Question: When I run this code in Chrome:
'''
<html>
<head><title>form</title>
</head>
<body>
<video width="100" height="100" controls>
<source src="G:\Users\tanmay\Documents\Apowersoft\ApowerREC\20180923_112116.mp4" type=video\mp4>
</video>
</body>
</html>
'''
the following display is seen:

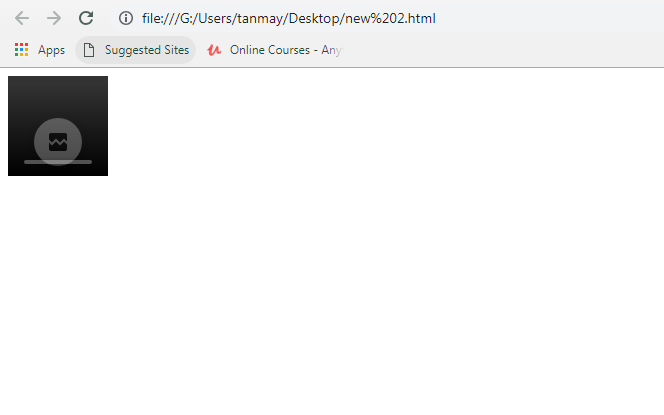
Answer: As mentioned in the comments, your link format is wrong.
- Add 'file:///' in front of your drive letter since not from web ( is not 'http://').- Browsers use the Unix style '/' for slashes, not the Microsoft/Windows '\' style.
'''
<html>
<head><title>form</title>
</head>
<body>
<video width="100" height="100" controls>
<source src="file:///G:/Users/tanmay/Documents/Apowersoft/ApowerREC/20180923_112116.mp4" type=video/mp4>
</video>
</body>
</html>
'''
Try to use above code.Hope this will help you...